Question:
'''
For n=1 : Inner loop will execute 1 time.
For n=2 : Inner loop will execute 1+2 times.
For n=4 : Inner loop will execute 1+2+4 times.
For n=8 : Inner loop will execute 1+2+4+8 times.
'''
.
.
.
So how can I find the computational complexity?
My answer is :
Number of inner loop iterations = n+(n/2)+(n/4)+(n/8)+...+(n/n)
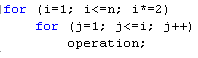
Answer: The total time complexity is Th(n). To see this, note that the inner loop does Th(i) work per iteration, and that i takes on the values 1, 2, 4, 8, 16, 32, ..., 2. If we sum this up, using the formula for the sum of a geometric series, we get
> 1 + 2 + 4 + 8 + ... + 2 = 2 - 1 = 2 * 2 - 1 = 2n - 1
So the total work done is Th(n).
Hope this helps!